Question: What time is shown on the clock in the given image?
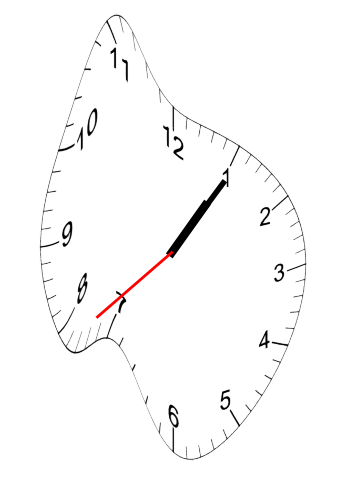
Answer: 01:05:38